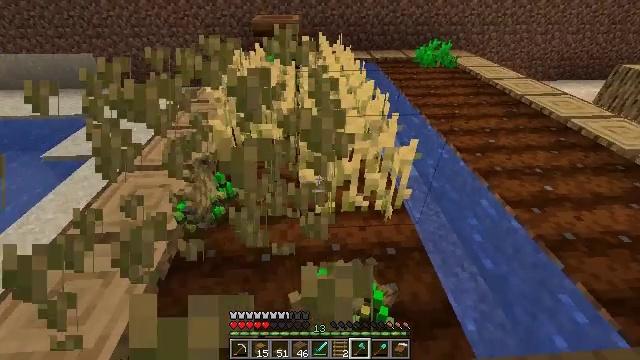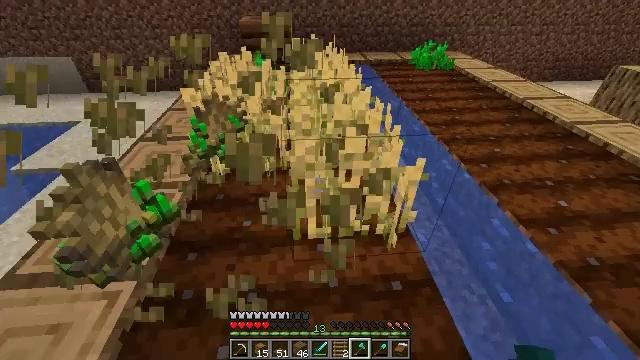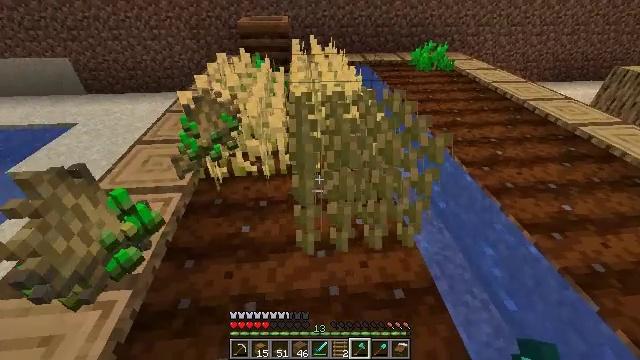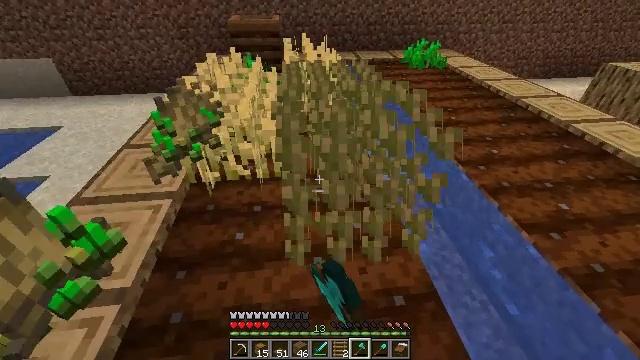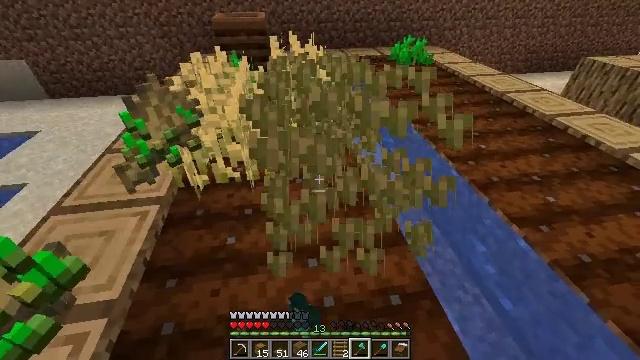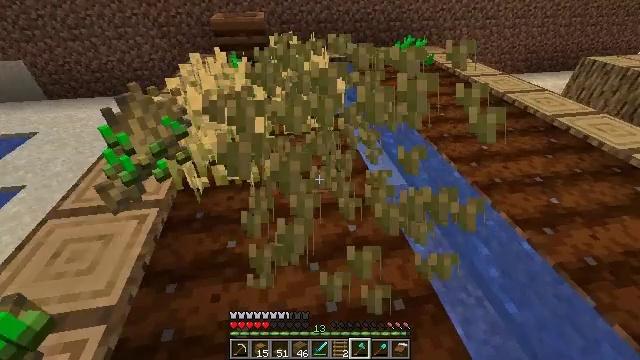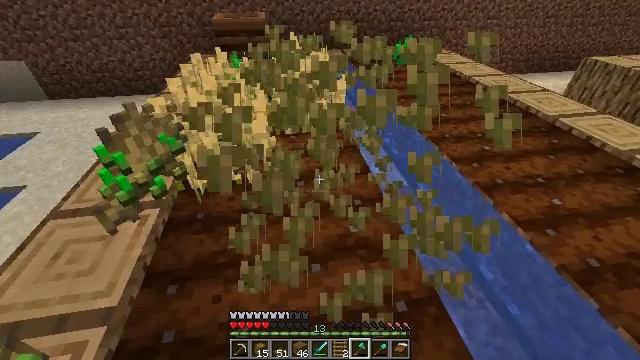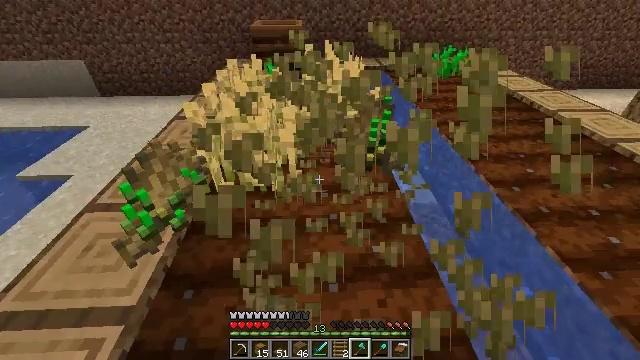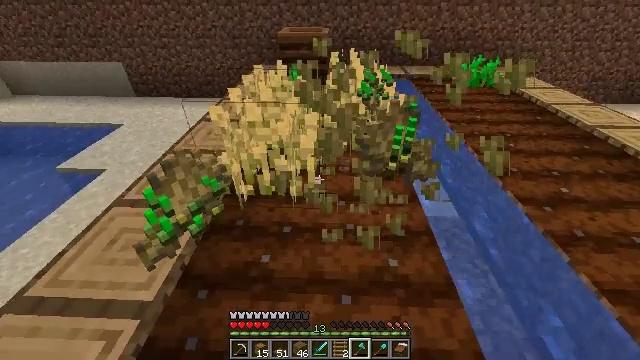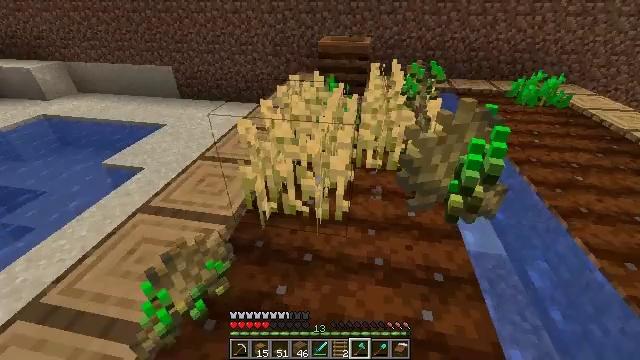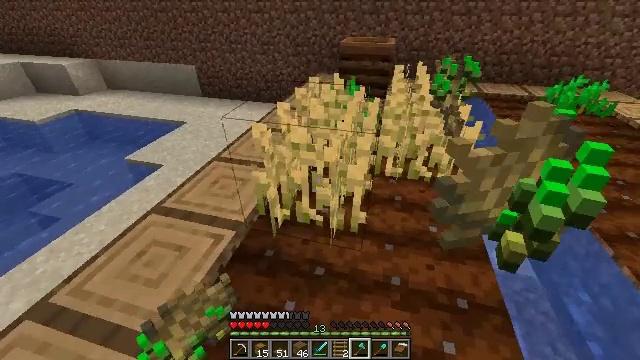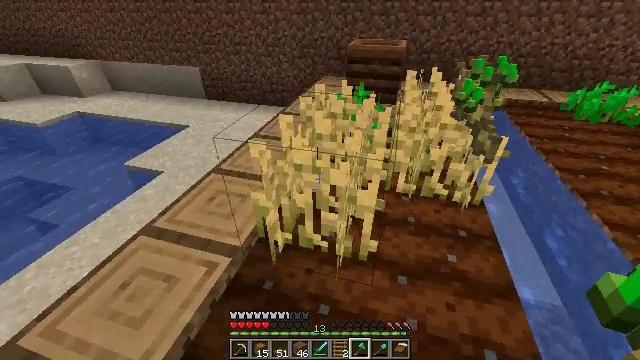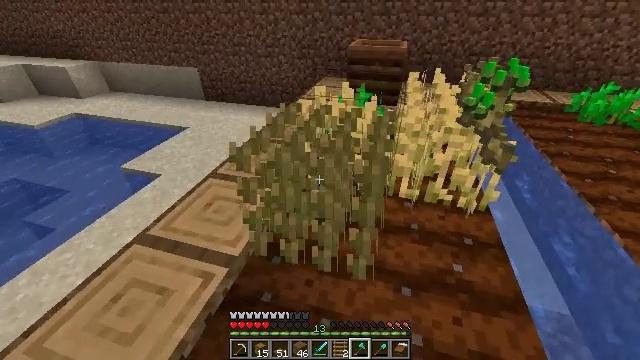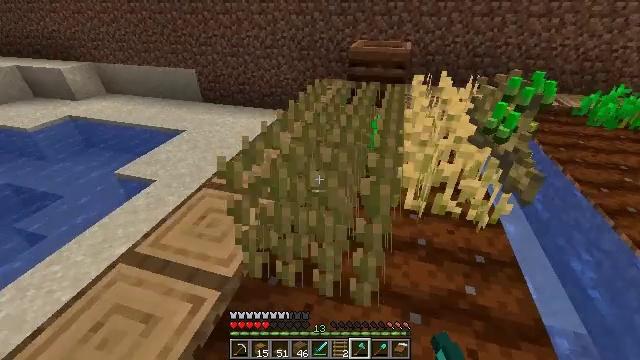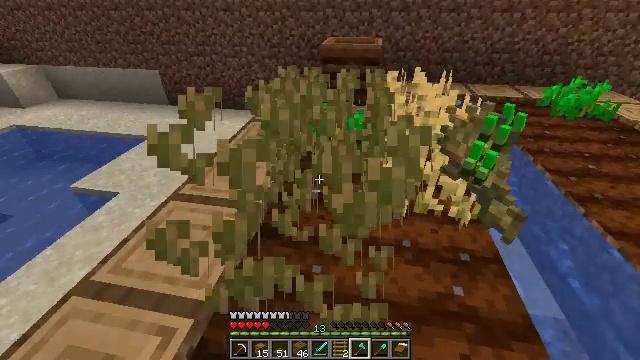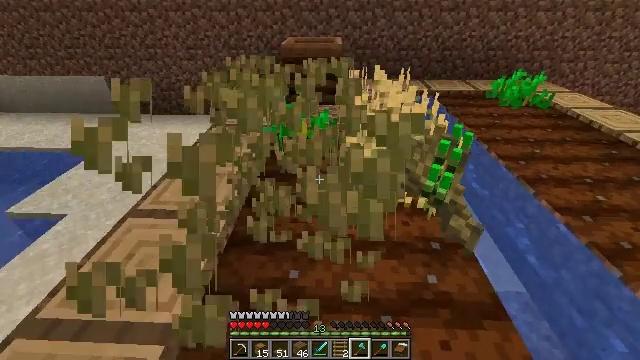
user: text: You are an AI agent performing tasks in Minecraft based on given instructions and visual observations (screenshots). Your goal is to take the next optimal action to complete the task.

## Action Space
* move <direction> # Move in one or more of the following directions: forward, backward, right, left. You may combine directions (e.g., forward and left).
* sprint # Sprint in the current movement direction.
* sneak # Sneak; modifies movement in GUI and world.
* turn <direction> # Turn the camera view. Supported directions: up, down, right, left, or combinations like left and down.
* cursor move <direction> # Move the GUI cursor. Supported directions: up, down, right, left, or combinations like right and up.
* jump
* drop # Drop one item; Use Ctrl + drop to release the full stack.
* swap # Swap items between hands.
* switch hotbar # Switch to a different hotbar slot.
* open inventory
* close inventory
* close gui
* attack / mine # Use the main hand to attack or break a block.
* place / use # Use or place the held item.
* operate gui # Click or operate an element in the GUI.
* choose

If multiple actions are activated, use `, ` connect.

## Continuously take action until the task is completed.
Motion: motion action
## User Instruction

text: Destroy the wheat to collect it.
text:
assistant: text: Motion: move forward, turn right
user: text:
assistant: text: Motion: attack / mine
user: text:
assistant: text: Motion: turn right, attack / mine
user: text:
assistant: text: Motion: turn right, attack / mine
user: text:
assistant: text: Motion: no_op
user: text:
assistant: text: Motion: no_op
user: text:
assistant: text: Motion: move forward, turn left and up
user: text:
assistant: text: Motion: move forward, turn left and up
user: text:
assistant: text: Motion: move forward, turn left and up
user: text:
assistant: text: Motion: move forward, turn left
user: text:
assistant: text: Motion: move forward, turn left
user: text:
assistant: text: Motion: move forward, attack / mine
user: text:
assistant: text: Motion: attack / mine
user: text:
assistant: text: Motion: turn right, attack / mine
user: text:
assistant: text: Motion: turn right
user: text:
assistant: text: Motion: move forward, turn right
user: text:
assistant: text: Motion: move forward
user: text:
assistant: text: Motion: move forward
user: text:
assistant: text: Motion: move forward
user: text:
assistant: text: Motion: attack / mine
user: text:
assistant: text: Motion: turn right, attack / mine
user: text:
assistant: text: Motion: turn right and down, attack / mine
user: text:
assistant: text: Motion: turn right
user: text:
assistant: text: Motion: no_op
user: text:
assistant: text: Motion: no_op
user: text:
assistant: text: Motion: no_op
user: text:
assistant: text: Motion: move forward
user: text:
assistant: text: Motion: move forward
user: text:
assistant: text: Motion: move forward
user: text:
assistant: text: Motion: move forward, attack / mine